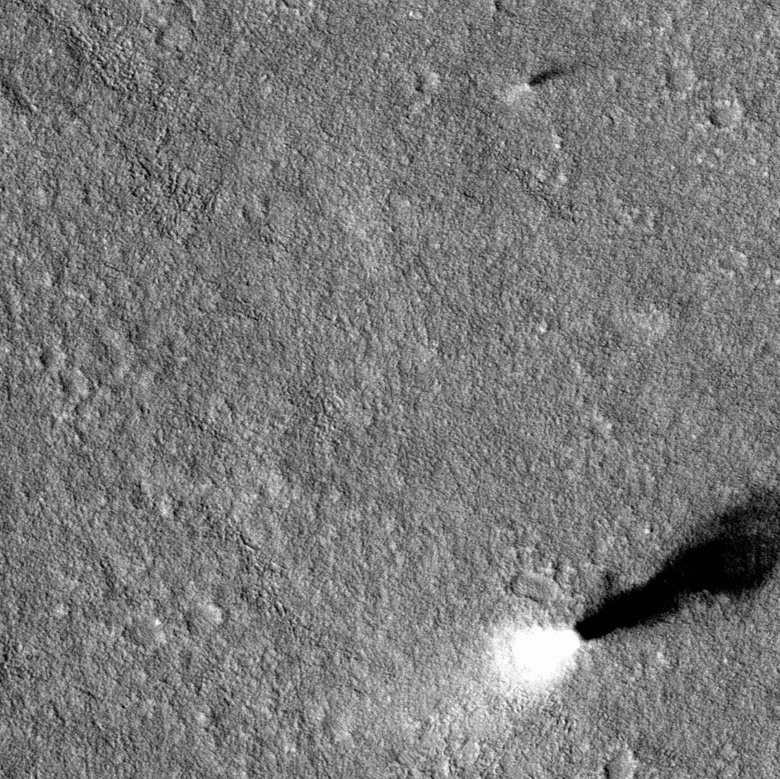
Label: dustdevil, dustdevil